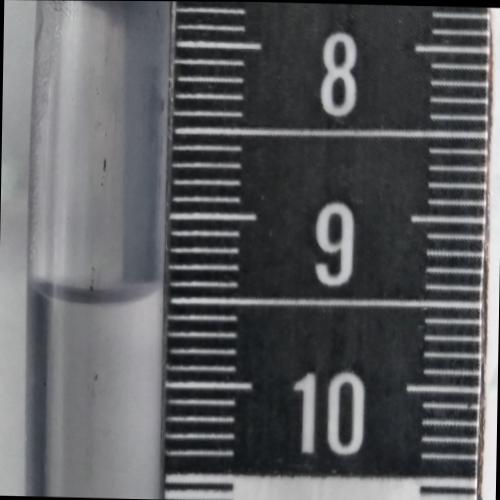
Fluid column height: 9.5 cm